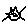
Label: cat